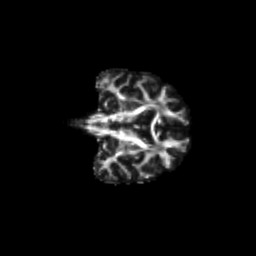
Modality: FA
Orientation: coronal
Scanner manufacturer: siemens
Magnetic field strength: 3 T
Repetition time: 9.2 s
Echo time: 0.084 s